Aerial crown-view tile of a tropical tree (Barro Colorado Island, Panama), acquired 20250715:
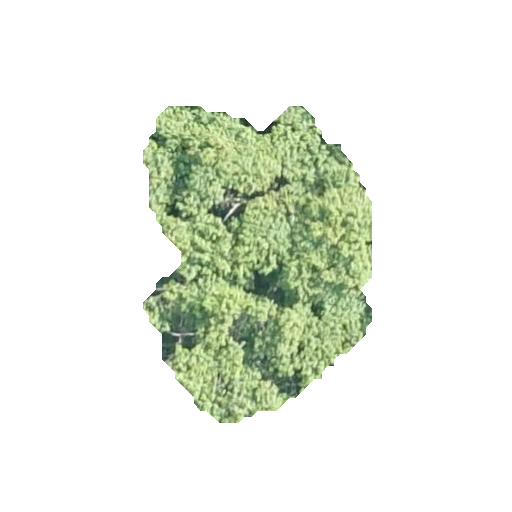
Species: Quararibea stenophylla
GBIF accepted scientific name: Quararibea stenophylla
Crown area: 82.516 m²